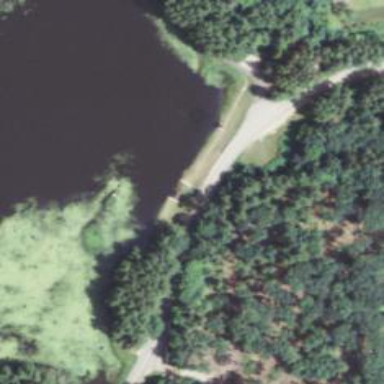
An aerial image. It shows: Dam along waterway.